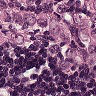
Metastatic tissue present: yes